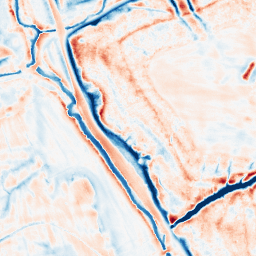
Category: edge_preserving
Decomposition family: bilateral
Decomposition parameters: d: 21
sigma_color: 50
sigma_space: 150
Upsampling method: sinc_hamming
Upsampling parameters: scale: 2
kernel_size: 8
Upsampling scale: 2